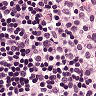
Metastatic tissue present: no